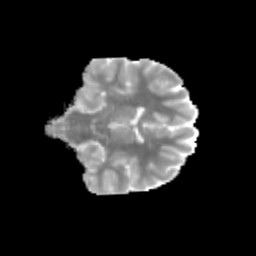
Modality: MD
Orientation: coronal
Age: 13
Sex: female
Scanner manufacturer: siemens
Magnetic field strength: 3 T
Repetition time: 3.8 s
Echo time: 0.07 s